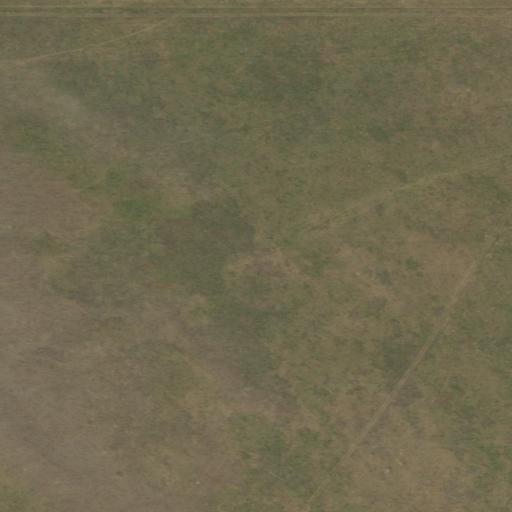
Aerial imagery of mountain in South Dakota named Seventyone Table containing only grassland